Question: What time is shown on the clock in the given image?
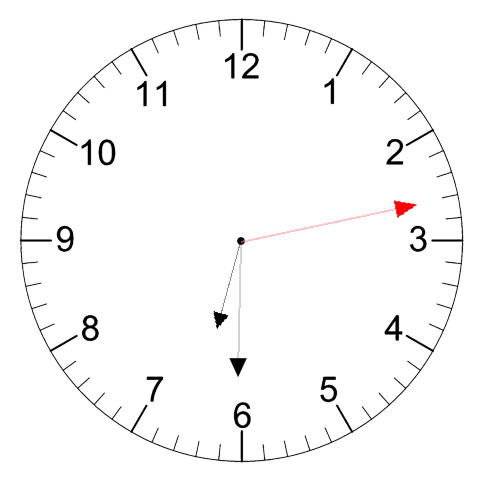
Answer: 06:30:13